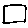
Label: square